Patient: sex F, age 41
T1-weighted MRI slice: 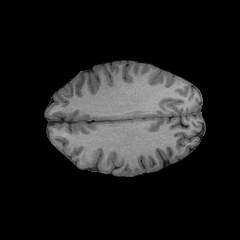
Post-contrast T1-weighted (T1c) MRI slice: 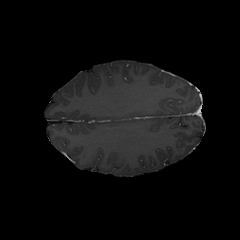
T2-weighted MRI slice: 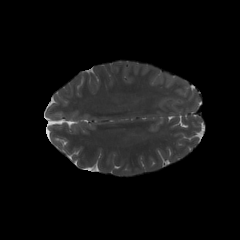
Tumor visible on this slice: no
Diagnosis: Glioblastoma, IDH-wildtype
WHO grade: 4